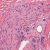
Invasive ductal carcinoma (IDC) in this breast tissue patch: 1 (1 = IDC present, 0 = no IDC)